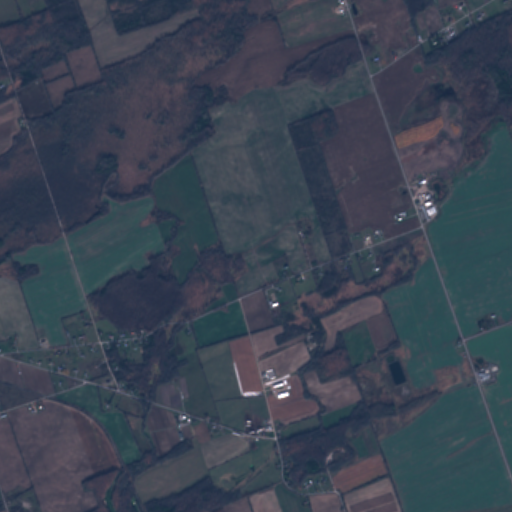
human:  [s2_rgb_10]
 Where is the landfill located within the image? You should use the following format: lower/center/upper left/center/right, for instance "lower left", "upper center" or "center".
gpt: The landfill is located in the lower right of the image.
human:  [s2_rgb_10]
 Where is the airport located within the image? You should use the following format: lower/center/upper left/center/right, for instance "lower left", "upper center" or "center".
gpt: There is no airport in the image.